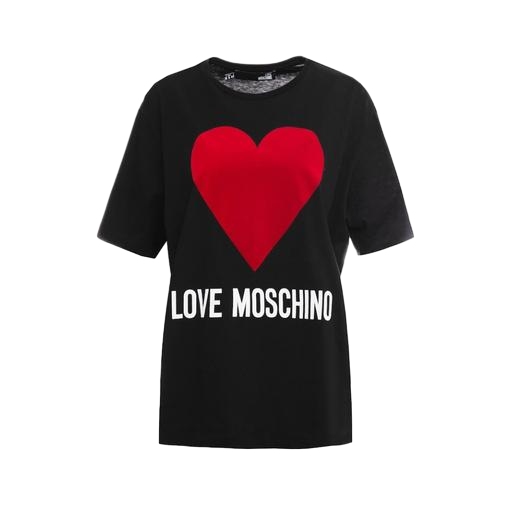
black red heart t-shirt, black heart print t-shirt, women's big red heart t-shirt, white background